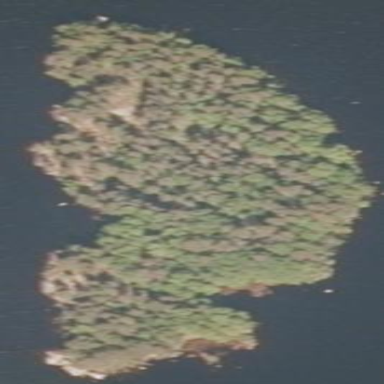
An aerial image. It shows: Islet.